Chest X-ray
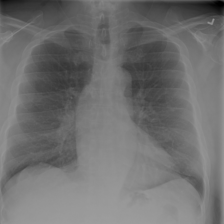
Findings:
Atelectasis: negative
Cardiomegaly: negative
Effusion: negative
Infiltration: negative
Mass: negative
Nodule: negative
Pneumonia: negative
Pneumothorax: negative
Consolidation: negative
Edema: negative
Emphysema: negative
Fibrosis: negative
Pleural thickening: negative
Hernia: negative